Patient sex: F
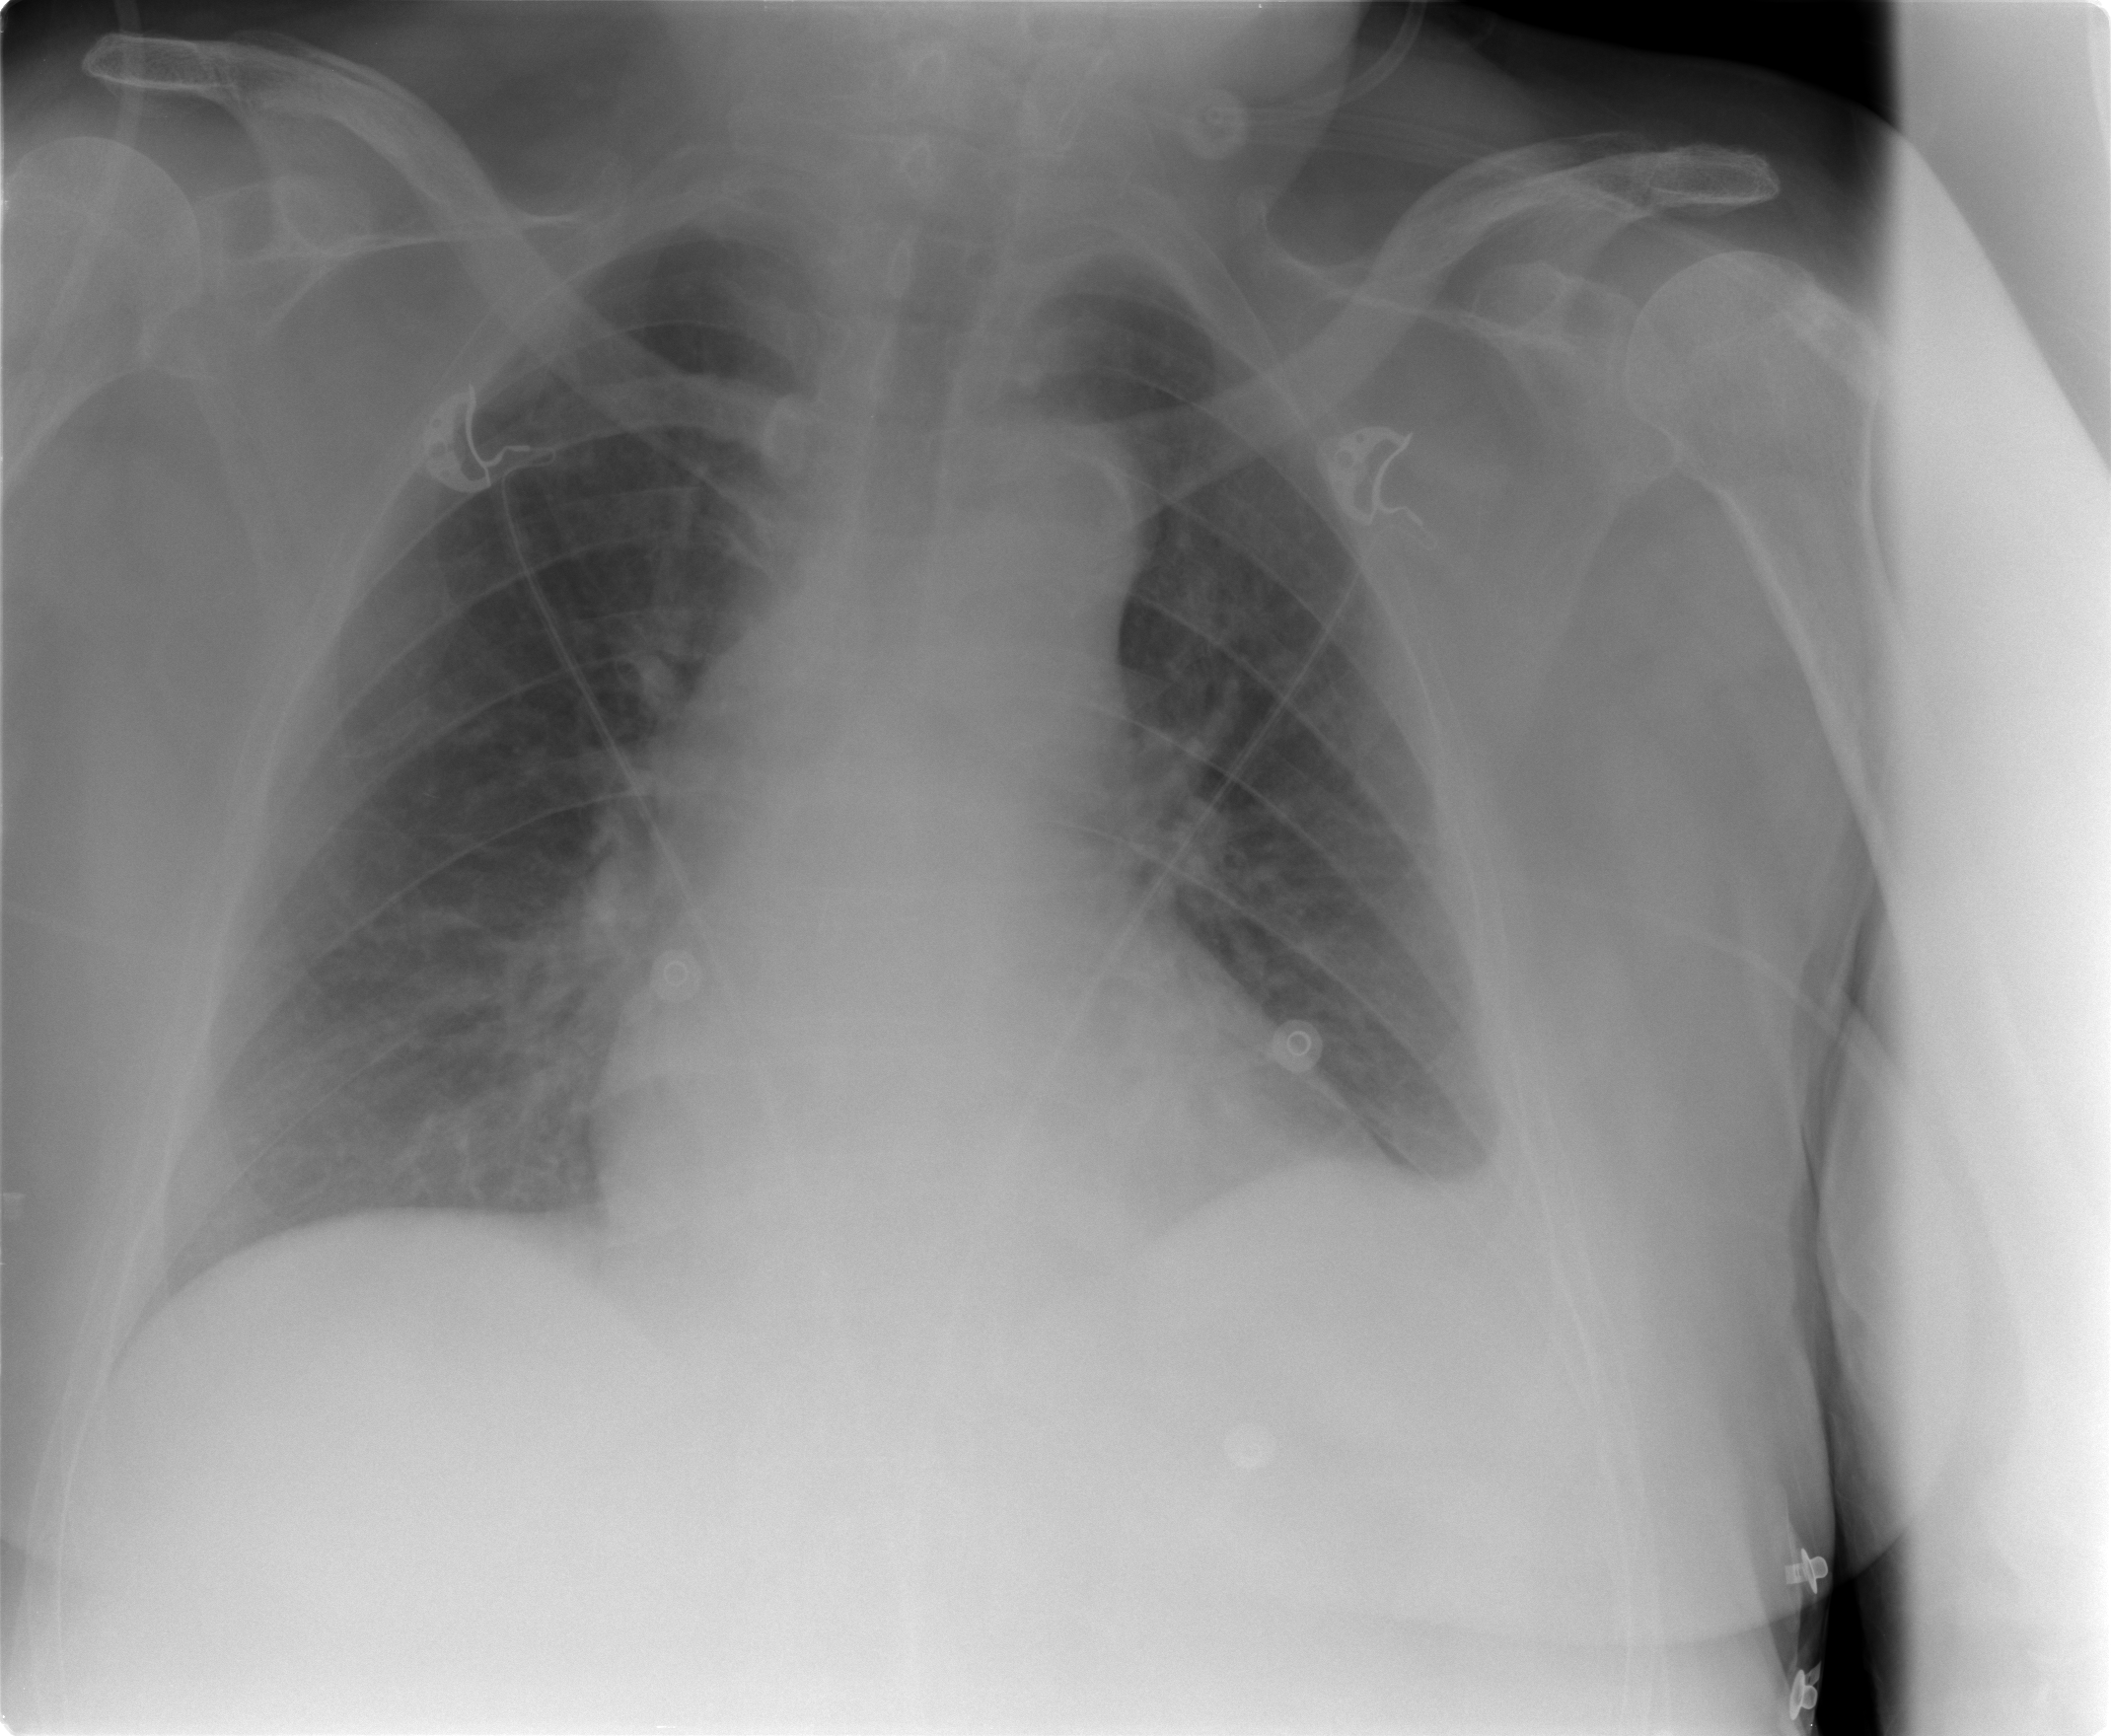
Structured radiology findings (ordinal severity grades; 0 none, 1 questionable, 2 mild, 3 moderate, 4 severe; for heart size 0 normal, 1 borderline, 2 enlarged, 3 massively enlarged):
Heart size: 0
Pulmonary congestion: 2
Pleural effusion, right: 0
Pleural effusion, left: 2
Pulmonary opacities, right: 0
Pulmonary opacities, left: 0
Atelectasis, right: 0
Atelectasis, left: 0